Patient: sex F, age 59
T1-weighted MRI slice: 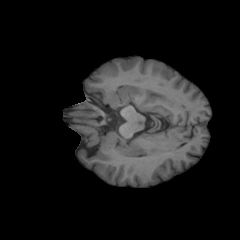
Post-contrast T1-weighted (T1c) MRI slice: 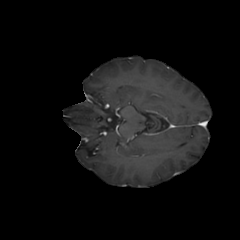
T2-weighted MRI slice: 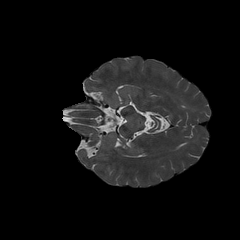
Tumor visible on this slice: no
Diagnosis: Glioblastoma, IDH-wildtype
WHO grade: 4